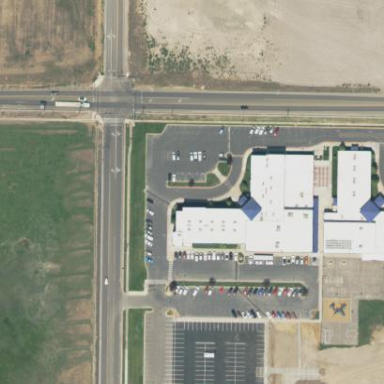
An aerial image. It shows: School building.